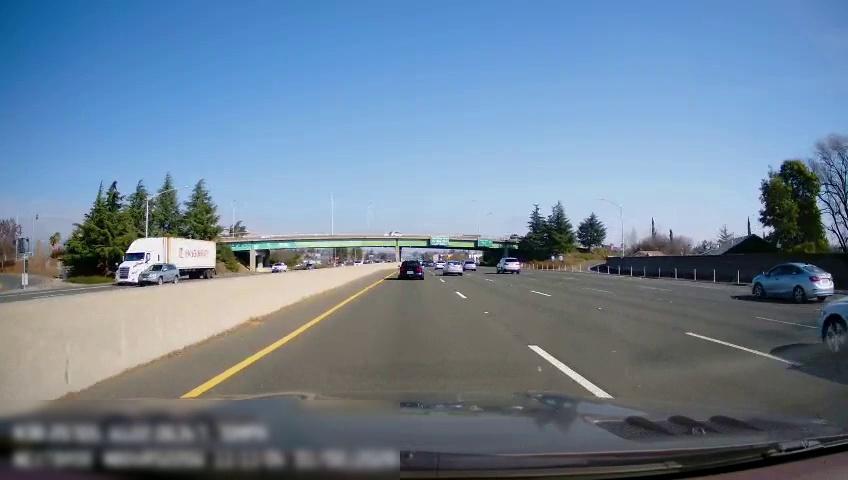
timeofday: Day
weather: Sunny
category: Drivable Space
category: Drivable Space
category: Vehicles | Other LV
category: Vehicles | Car
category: Vehicles | Truck
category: Vehicles | Car
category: Vehicles | SUV
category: Vehicles | SUV
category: Vehicles | Car
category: Vehicles | Car
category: Vehicles | Car
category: Vehicles | Car
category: Vehicles | SUV
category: Vehicles | Car
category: Vehicles | SUV
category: Vehicles | Car
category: Drivable Space
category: Lanes | Alternate Lane
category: Lanes | Current Lane
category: Lanes | Current Lane
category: Lanes | Alternate Lane
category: Lanes | Alternate Lane
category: Lanes | Opposite Lane
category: Lanes | Opposite Lane
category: Traffic | Signs
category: Traffic | Signs